Interaction volume radius: 5 \u00c5
Interaction volume height: 10 \u00c5
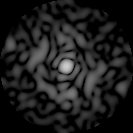
Disorder parameter: 0.8641